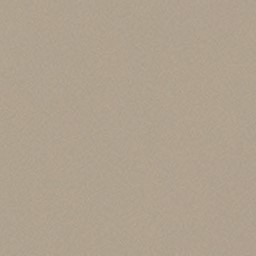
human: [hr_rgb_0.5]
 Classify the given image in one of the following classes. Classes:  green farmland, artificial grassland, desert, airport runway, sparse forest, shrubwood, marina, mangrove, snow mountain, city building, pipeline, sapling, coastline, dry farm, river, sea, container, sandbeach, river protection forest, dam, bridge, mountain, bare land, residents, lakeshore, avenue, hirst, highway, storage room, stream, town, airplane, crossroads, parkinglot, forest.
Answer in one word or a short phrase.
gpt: desert